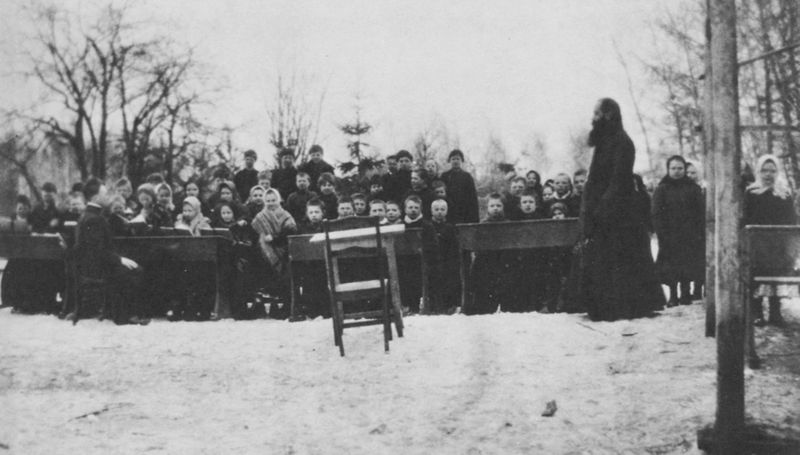
Titel: Dorfschule
Künstler: Russischer Photograph
Standort: London
Institution: Victoria and Albert Museum
Schlagwörter: baum, dunkel, himmel, mann, weiß, bäume, frauen, landschaft, menschen, mädchen, sitzen, äste, frau, grau, hell, holz, männer, schwarz, stuhl, tisch, tische, eis, schnee, bart, mensch, stehen, vollbart, kalt, zweige, kirche, mantel, kind, kinder, lehrer, schule, unterricht, zuschauer, jungen, russland, kahl, klein, winter, bank, tannen, leiter, kopftuch, junge, foto, fotografie, photographie, gerüst, kälte, druck, schwarzweiß, nadelbaum, tanne, gebet, bänke, pult, buchdruck, photo, pope, gottesdienst, kopftücher, priester, nadelbäume, mönch, blattlos, schüler, absperrung, klasse, russisch, gruppenfoto, kleriker, photogrphie, kiner, schulbank, schulbänke, mänter, schulfoto, sitzeng